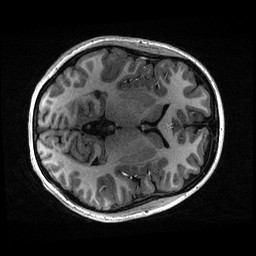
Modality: T1w
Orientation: axial
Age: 18
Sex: female
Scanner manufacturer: ge
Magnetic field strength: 3 T
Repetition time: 0.006952 s
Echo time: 0.00292 s